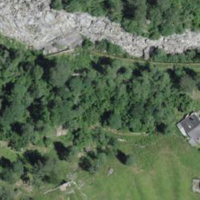
EUNIS habitat code: 48
Species observed at this site:
Dactylorhiza sambucina